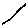
Label: line